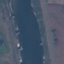
Land use / land cover class: River